Question: I am developing a shared objects editor/viewer for eclipse using Preon. The editor looks like:

To improve it, I would like to implement a function that, once selected an entry on the top pannel, it would highlight the corresponding bytes on the bottom panel.
To do that, whould be of great interest to retireve size and offset of a given field of my object with Preon.
How can I achieve that ? Are there some other alternatives ?
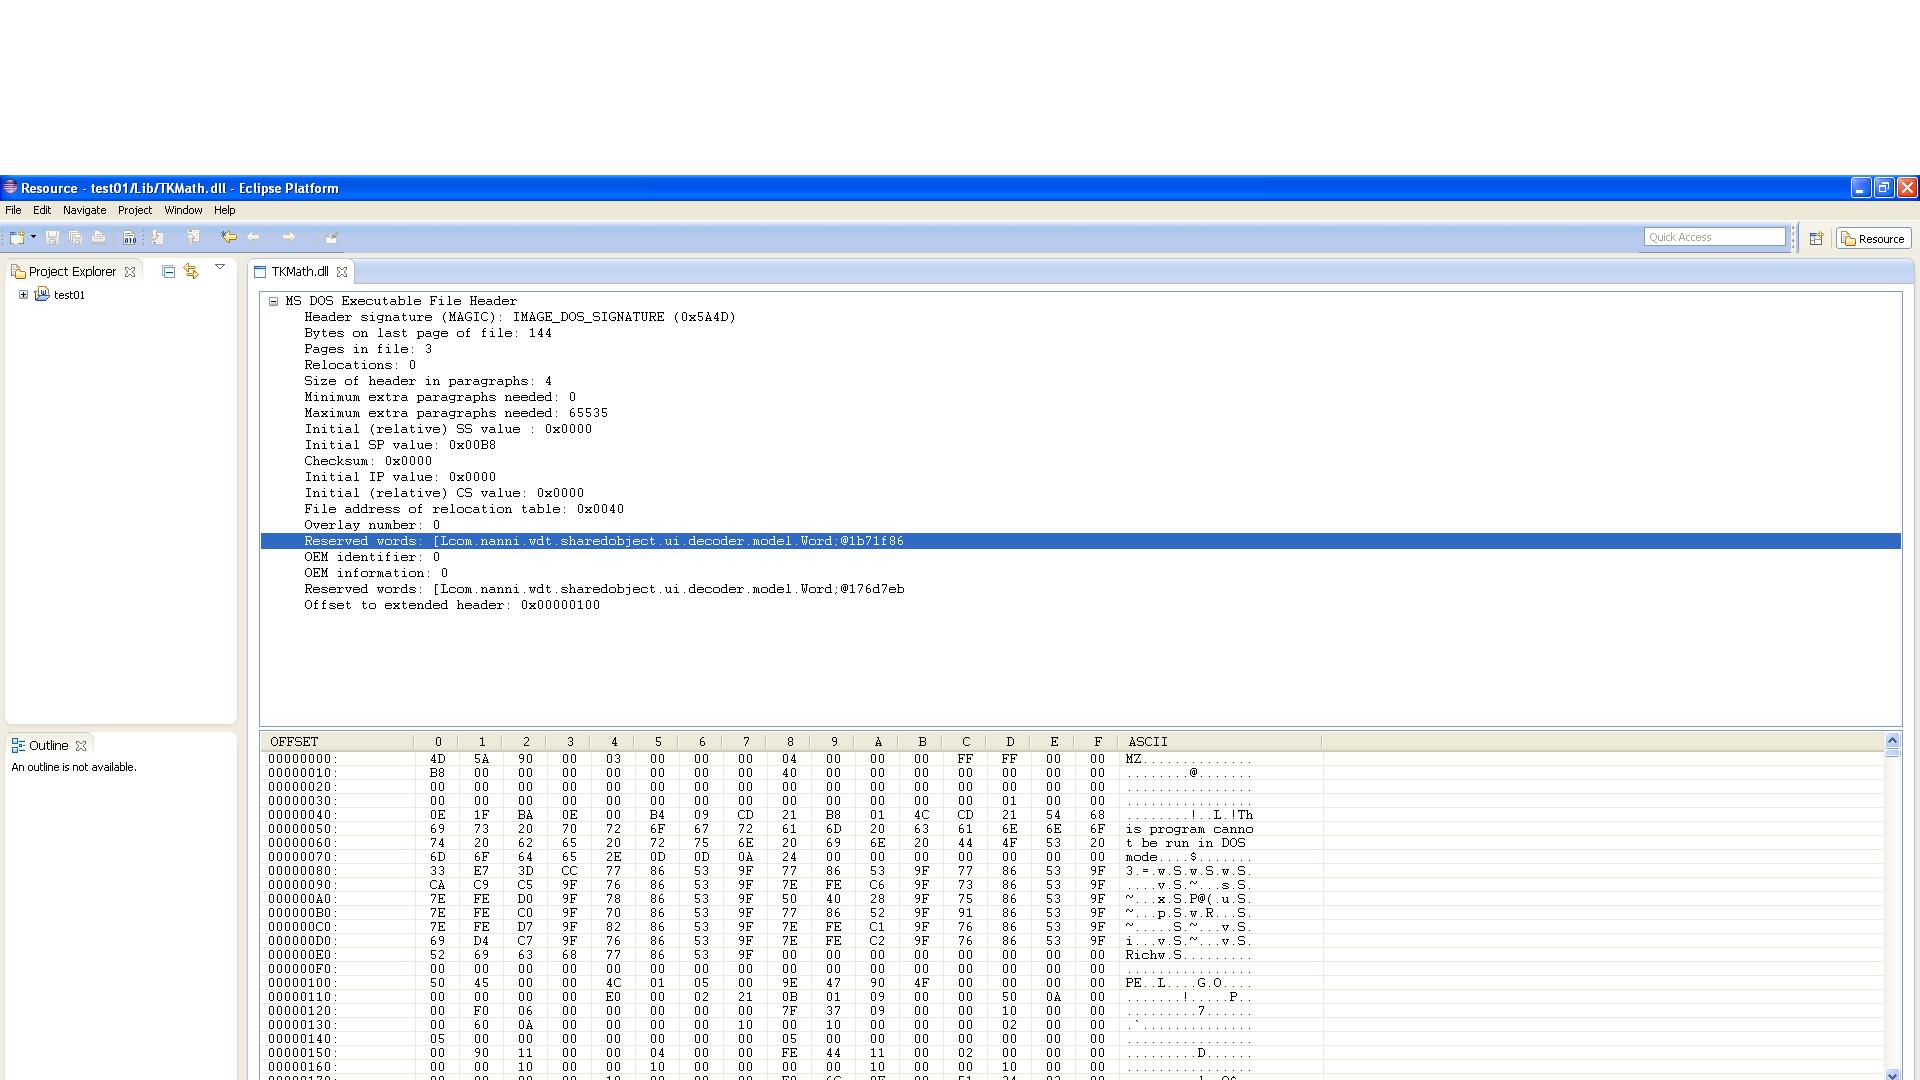
Answer: It's a little hard to tell what exactly you are trying to achieve (the screenshot is rather small), but it could be related to <URL>.
<URL>
It's done using the <URL> module, emitting meta data on the different snippets of data it decoded, while the decoder is running. As you can see, it allows you to build an HTML page that - while you're hovering over the bytes - gives you the information about the data structure it decoded.
In this particular case, it's showing the contents of a class file. The bold word at the left is the value decoded, the rest is where that value resides in the class files data structure.